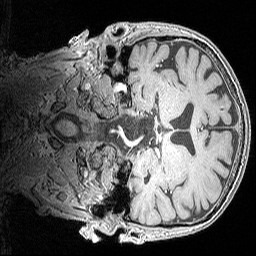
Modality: MP2RAGE
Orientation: coronal
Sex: male
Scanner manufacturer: siemens
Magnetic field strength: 3 T
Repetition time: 5 s
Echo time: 0.00292 s